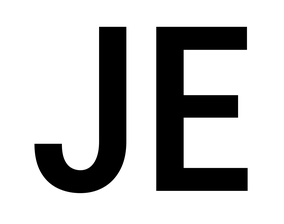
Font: Roboto_Condensed_Medium